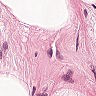
Metastatic tissue present: no